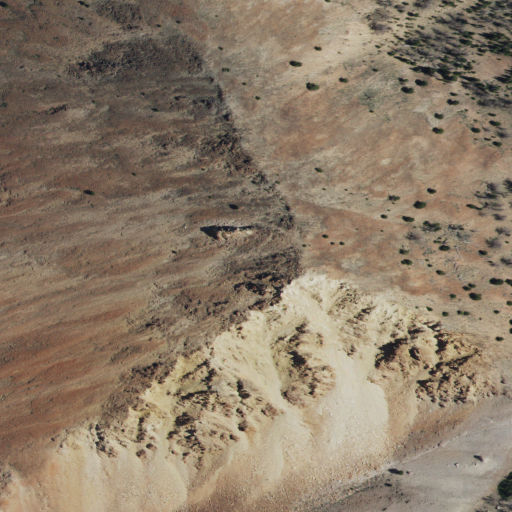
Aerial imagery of mountain in Idaho named Porphyry Peak containing shrub, barren land, snow, and grassland